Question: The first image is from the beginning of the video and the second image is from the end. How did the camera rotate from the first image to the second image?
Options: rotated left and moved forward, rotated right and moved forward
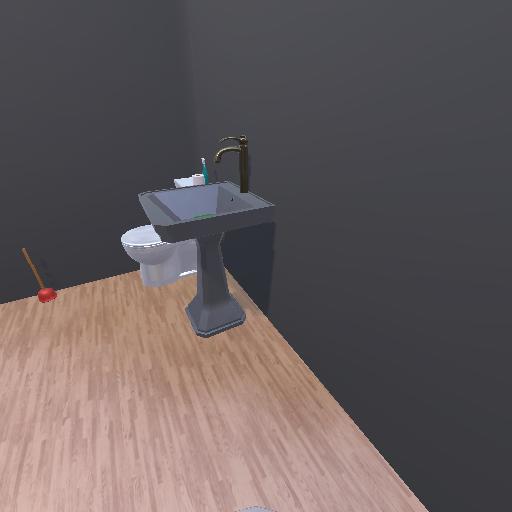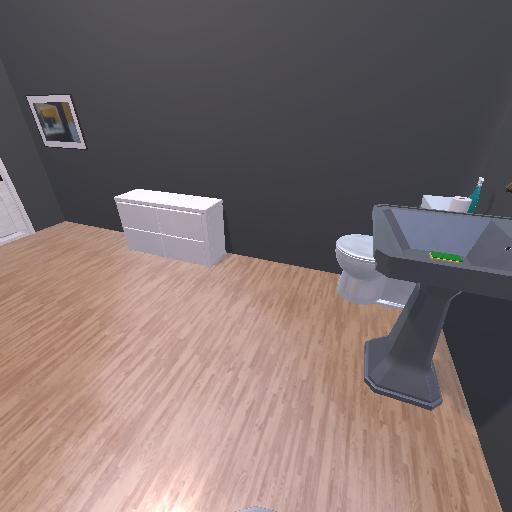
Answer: rotated left and moved forward